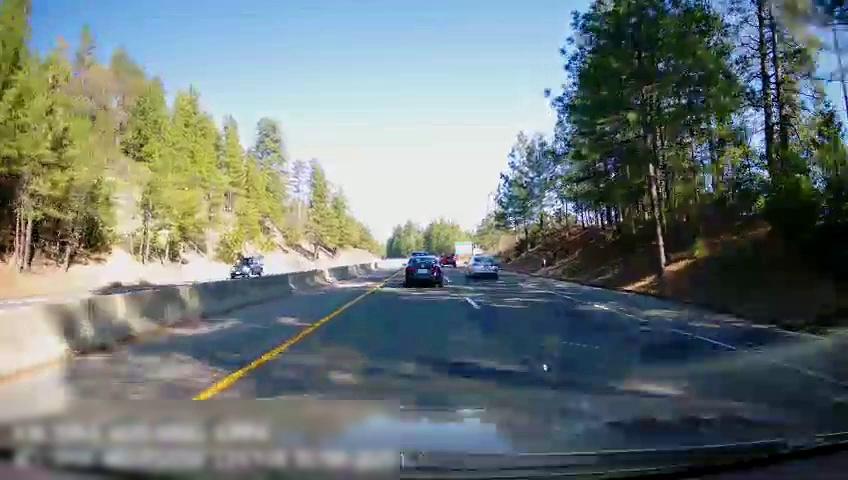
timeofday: Day
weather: Sunny
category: Drivable Space
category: Drivable Space
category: Vehicles | SUV
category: Vehicles | Car
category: Vehicles | SUV
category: Vehicles | Car
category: Vehicles | SUV
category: Lanes | Current Lane
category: Lanes | Current Lane
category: Lanes | Alternate Lane